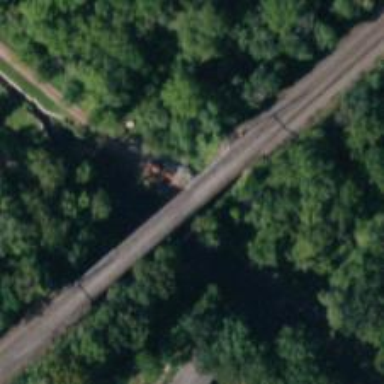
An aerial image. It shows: Bridge over electrified railway with contact line.